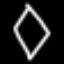
Label: diamond